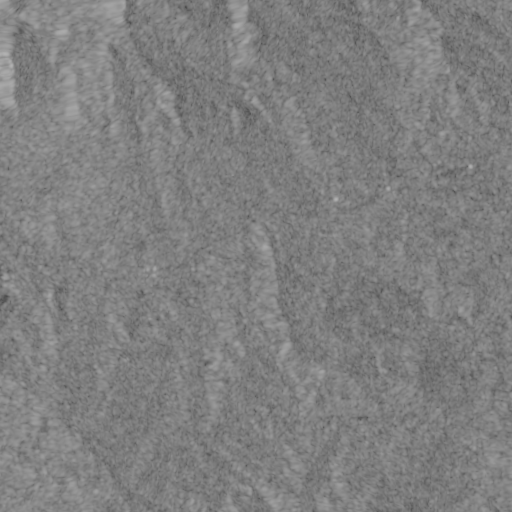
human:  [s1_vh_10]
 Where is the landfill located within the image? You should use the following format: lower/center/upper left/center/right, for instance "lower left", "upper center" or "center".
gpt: The landfill is located in the center left of the image.
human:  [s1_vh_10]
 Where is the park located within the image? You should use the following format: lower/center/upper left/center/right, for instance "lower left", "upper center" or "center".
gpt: The park is located in the center right of the image.
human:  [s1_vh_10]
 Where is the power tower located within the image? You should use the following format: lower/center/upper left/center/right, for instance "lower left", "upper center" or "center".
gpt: The power tower is located in the left of the image.
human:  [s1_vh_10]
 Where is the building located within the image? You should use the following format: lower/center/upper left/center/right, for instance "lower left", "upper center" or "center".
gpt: There is no building in the image.

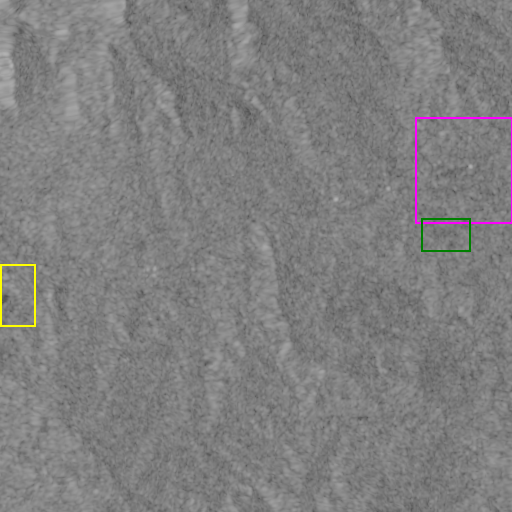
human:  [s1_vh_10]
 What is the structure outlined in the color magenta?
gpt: The structure outlined in magenta is a crop field.
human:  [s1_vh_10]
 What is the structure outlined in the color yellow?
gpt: The structure outlined in yellow is a landfill.
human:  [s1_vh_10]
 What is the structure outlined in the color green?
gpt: The structure outlined in green is a park.
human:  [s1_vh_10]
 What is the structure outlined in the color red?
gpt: There is no red outline.